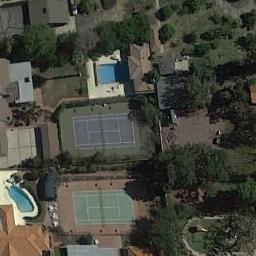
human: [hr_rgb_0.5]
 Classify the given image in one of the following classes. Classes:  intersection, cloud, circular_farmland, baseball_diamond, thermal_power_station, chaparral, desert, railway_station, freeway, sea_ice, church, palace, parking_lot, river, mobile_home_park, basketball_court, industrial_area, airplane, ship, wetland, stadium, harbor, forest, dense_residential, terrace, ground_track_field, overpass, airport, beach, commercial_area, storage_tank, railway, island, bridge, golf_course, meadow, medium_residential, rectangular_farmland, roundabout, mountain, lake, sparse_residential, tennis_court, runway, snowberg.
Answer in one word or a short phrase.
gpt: tennis_court